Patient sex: M
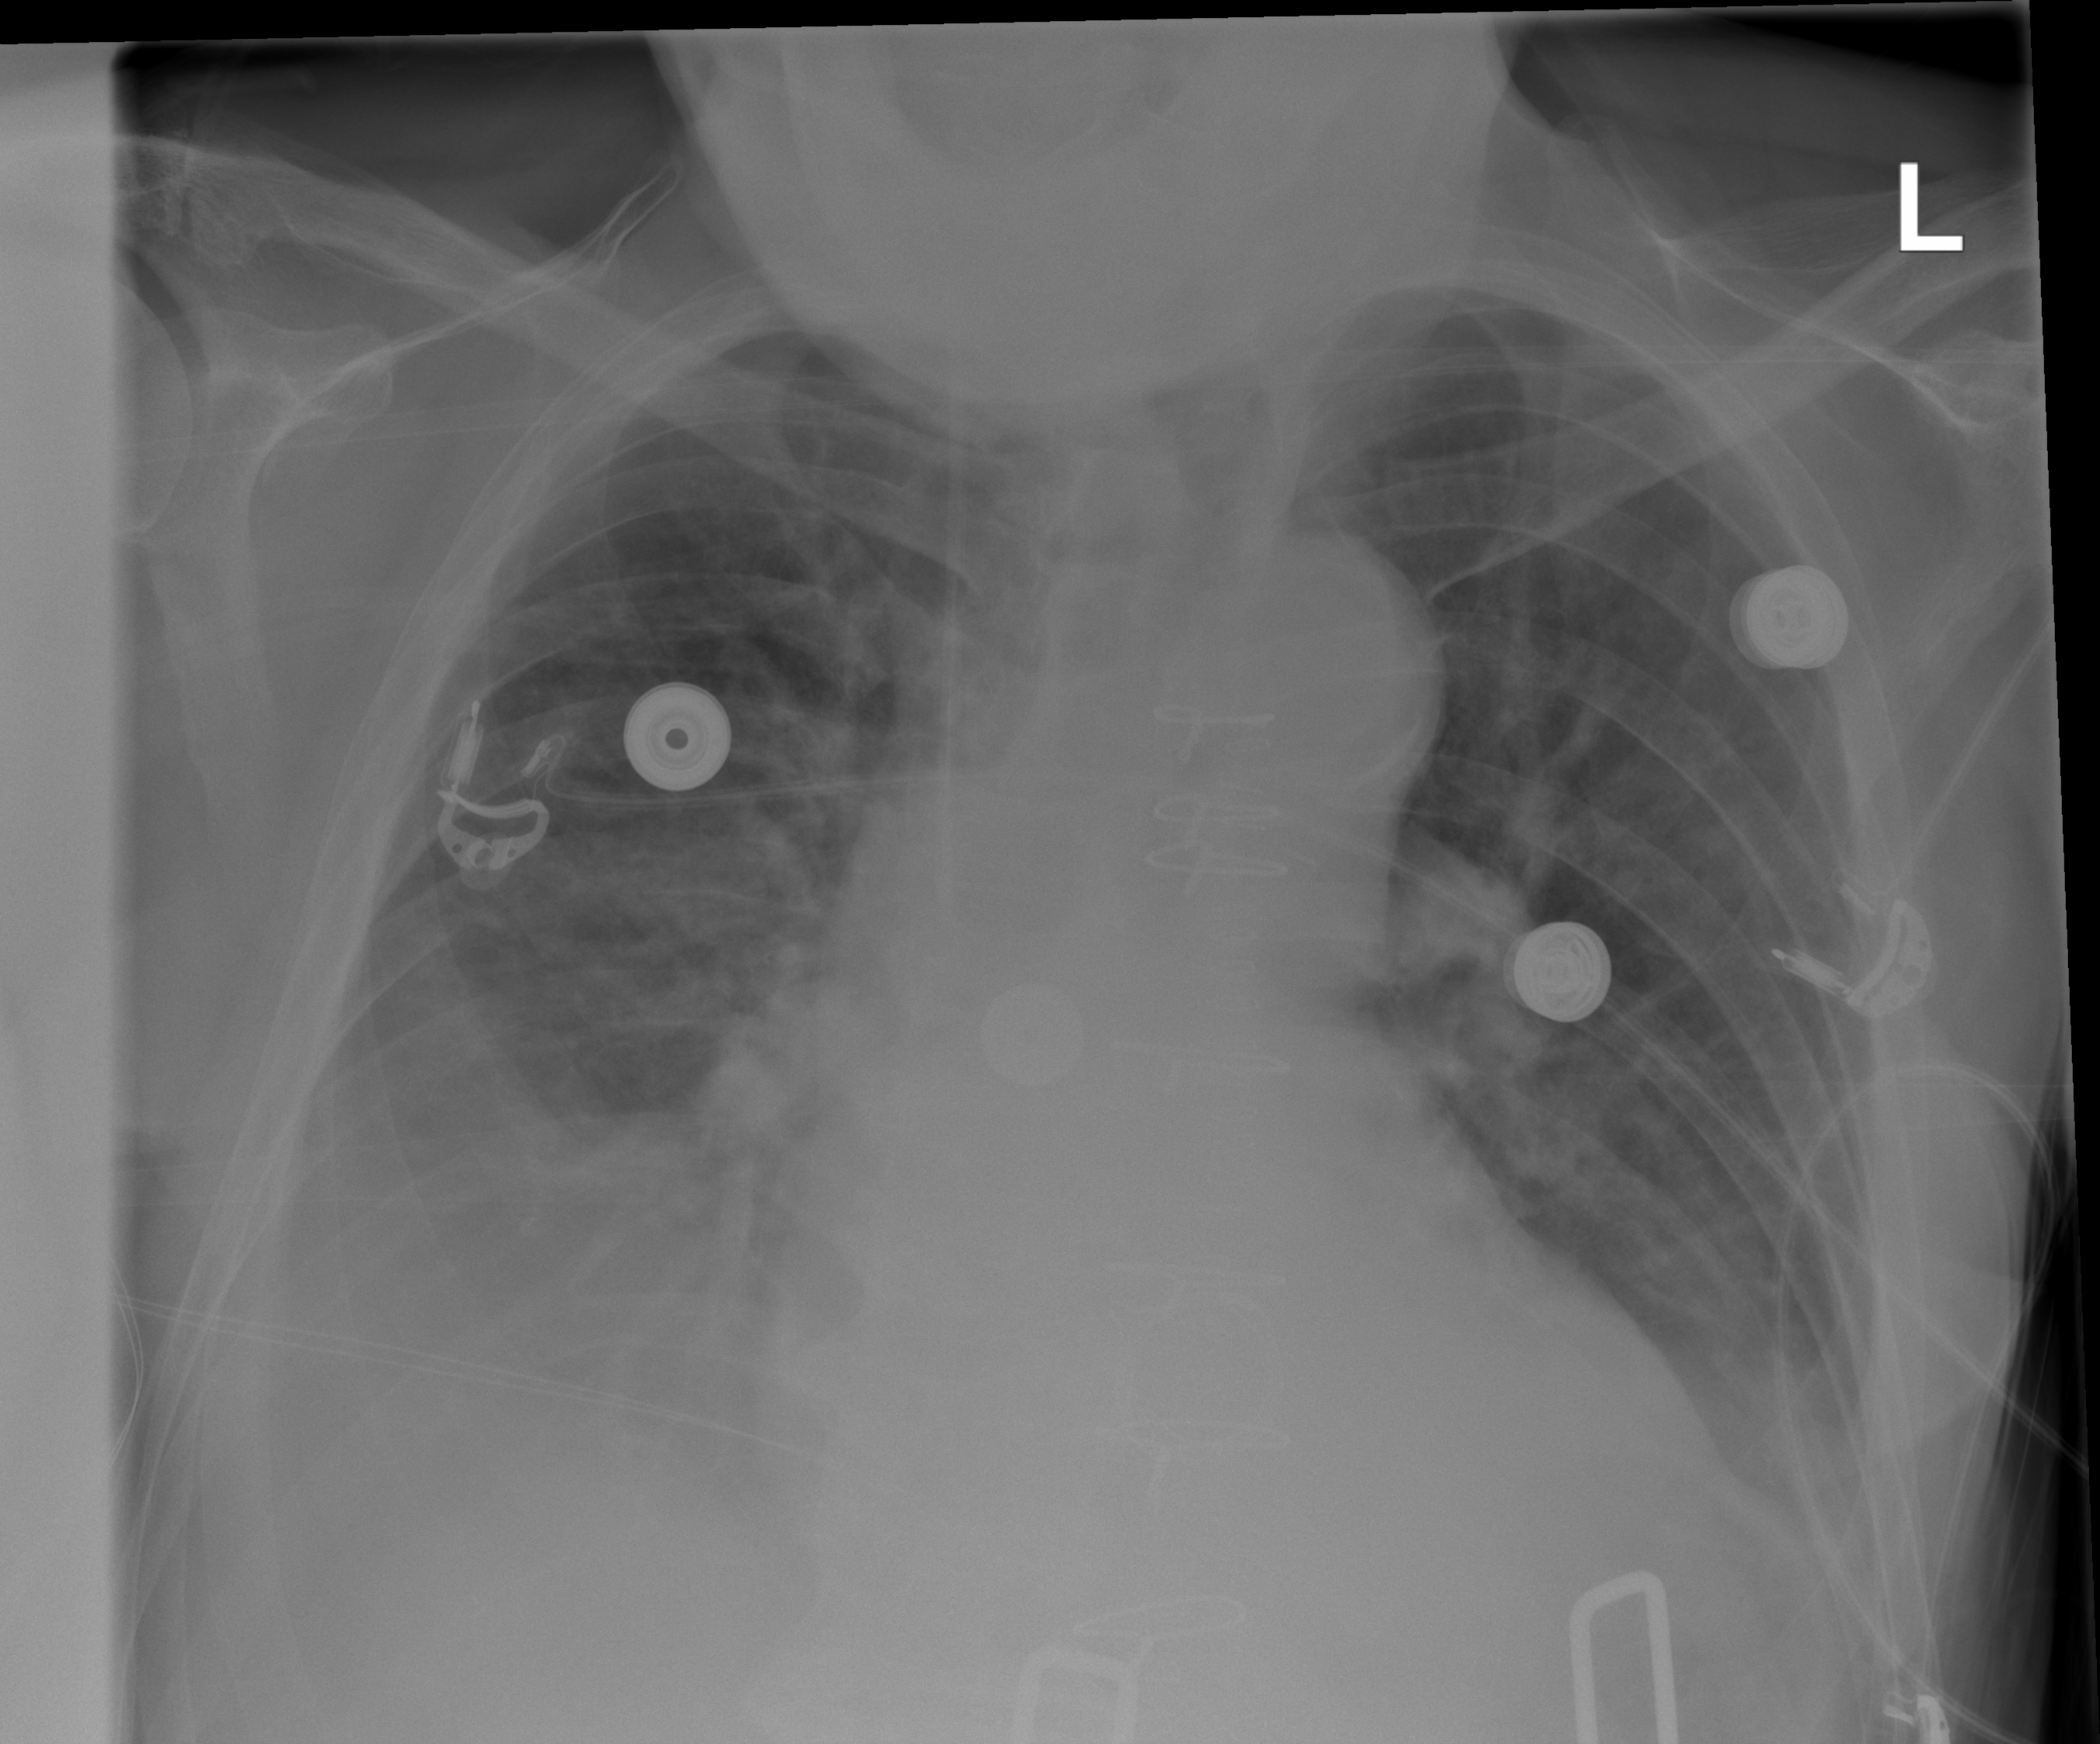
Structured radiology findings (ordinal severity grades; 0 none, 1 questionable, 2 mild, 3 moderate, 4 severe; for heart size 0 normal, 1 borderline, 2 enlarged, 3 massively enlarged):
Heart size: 0
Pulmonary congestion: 0
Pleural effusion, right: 3
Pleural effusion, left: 0
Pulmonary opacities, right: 0
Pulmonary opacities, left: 0
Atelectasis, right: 0
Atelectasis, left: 0